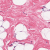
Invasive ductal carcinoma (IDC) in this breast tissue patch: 0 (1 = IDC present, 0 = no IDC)